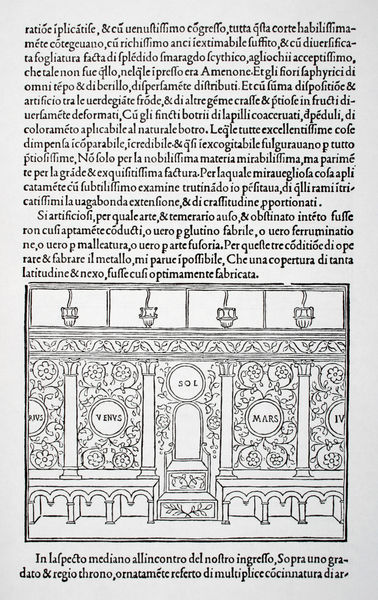
Titel: Hypnerotomachia Poliphili, Thron der Königin (Venus, Sol, Mars)
Institution: (Seriendruck)
Schlagwörter: weiß, fenster, lampe, lampen, raum, schwarz, stuhl, stühle, säule, säulen, zeichnung, muster, ornament, wand, rahmen, bild, innenraum, kirche, sonne, interieur, sessel, blatt, ranken, holzschnitt, schrift, papier, sitz, sitze, italien, graphik, bank, beleuchtung, pilaster, saal, treppen, thron, floral, ornamente, wandmalerei, ramen, stufen, bögen, buch, druck, gestirne, seite, illustration, text, buchstaben, beschriftung, trohn, schema, bänke, kapitelle, buchseite, zahl, götter, griechisch, venus, tempel, absatz, sol, mars, lettern, abbildung, geschnitzt, beschreibung, erklärung, sitzplatz, latein, italienisch, chorgestühl, blocksatz, rankenwerk, sätze, satz, planeten, abhandlung, veus, abblildung, bank sitzbank bänke, darstelung, griechische götter, talienisch